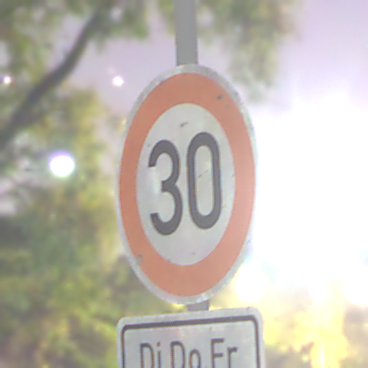
Verkehrszeichen: Geschwindigkeit30
Zusatzzeichen unten: ZeitangabenMitBeschraenkungAufWochentage3
Umgebung: Outdoor, Suburban
Tageszeit: Night
Wetter: PartlyCloudy
Licht: Artificial
Jahreszeit: NotSpecified
Kontrast: HighContrast